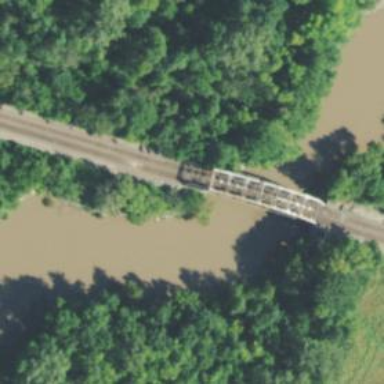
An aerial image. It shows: Bridge over railway tracks with two rails.